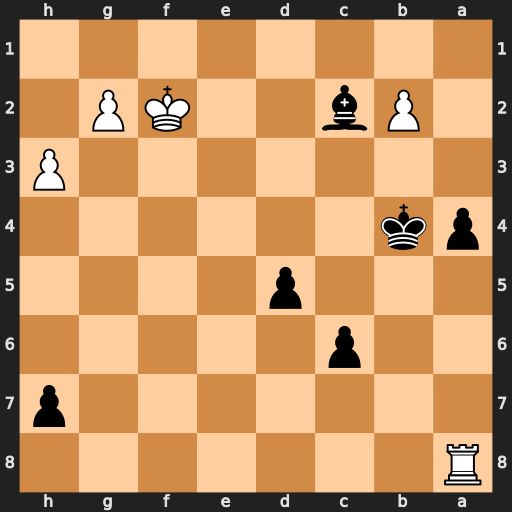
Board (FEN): R7/7p/2p5/3p4/pk6/7P/1Pb2KP1/8
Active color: b
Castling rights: -
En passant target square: -
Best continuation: Kb3 Rb8+ Ka2 Ke3 Bb3